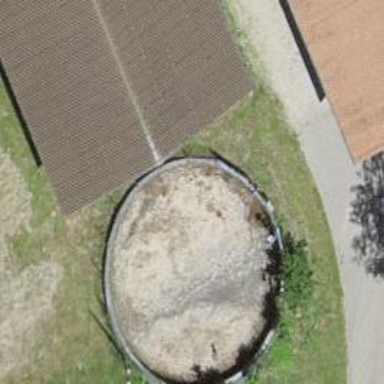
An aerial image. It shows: Storage tank with man-made structure.